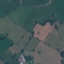
Label: Pasture